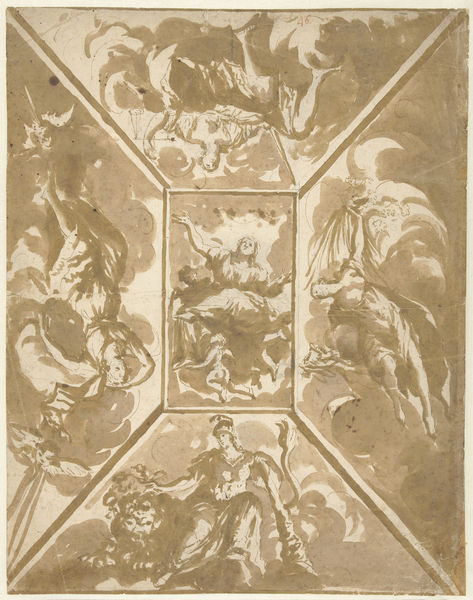
Titel: Ontwerp voor een plafond met vijf allegorische figuren
Künstler: Augustinus (I) Terwesten
Standort: Amsterdam
Institution: Rijksmuseum
Schlagwörter: femmes, blanc, assis, ciel, allegorie, lion, nuage, ange, beige, allegories, engant